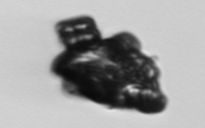
Label: Delphineis